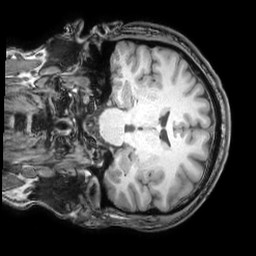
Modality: T1w
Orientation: coronal
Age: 30
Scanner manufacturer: philips
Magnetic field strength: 3 T
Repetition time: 0.007 s
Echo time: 0.003501 s